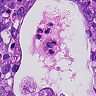
Metastatic tissue present: yes